Question: I need to add a column to the "Cases" Activity and History view

I want to add the a column for the 'Description' field of a case record.
Extra: I'd like to limit the amount of text shown in the cell but maybe have the full description appear in the tooltip.
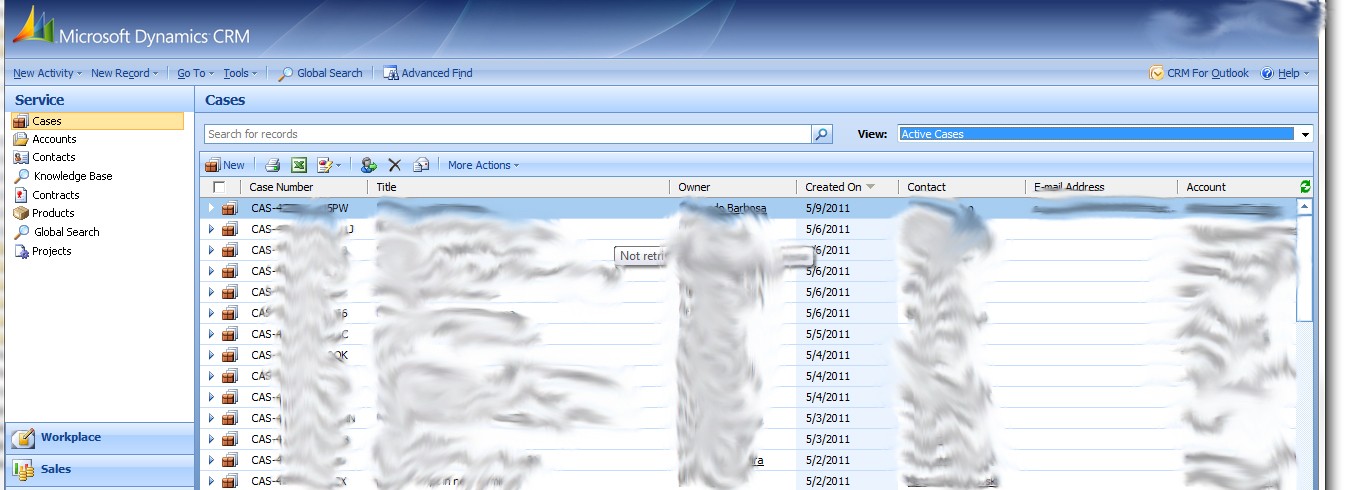
Answer: Goto 'Settings -> Customizations -> Customize Entities'. Select 'Incident' and open the Views. Select the view which you want to edit. On the right side of the editor you can add new columns.